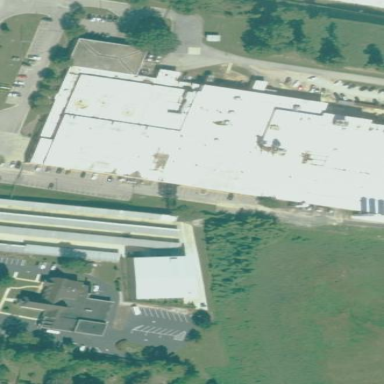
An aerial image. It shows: Commercial building.